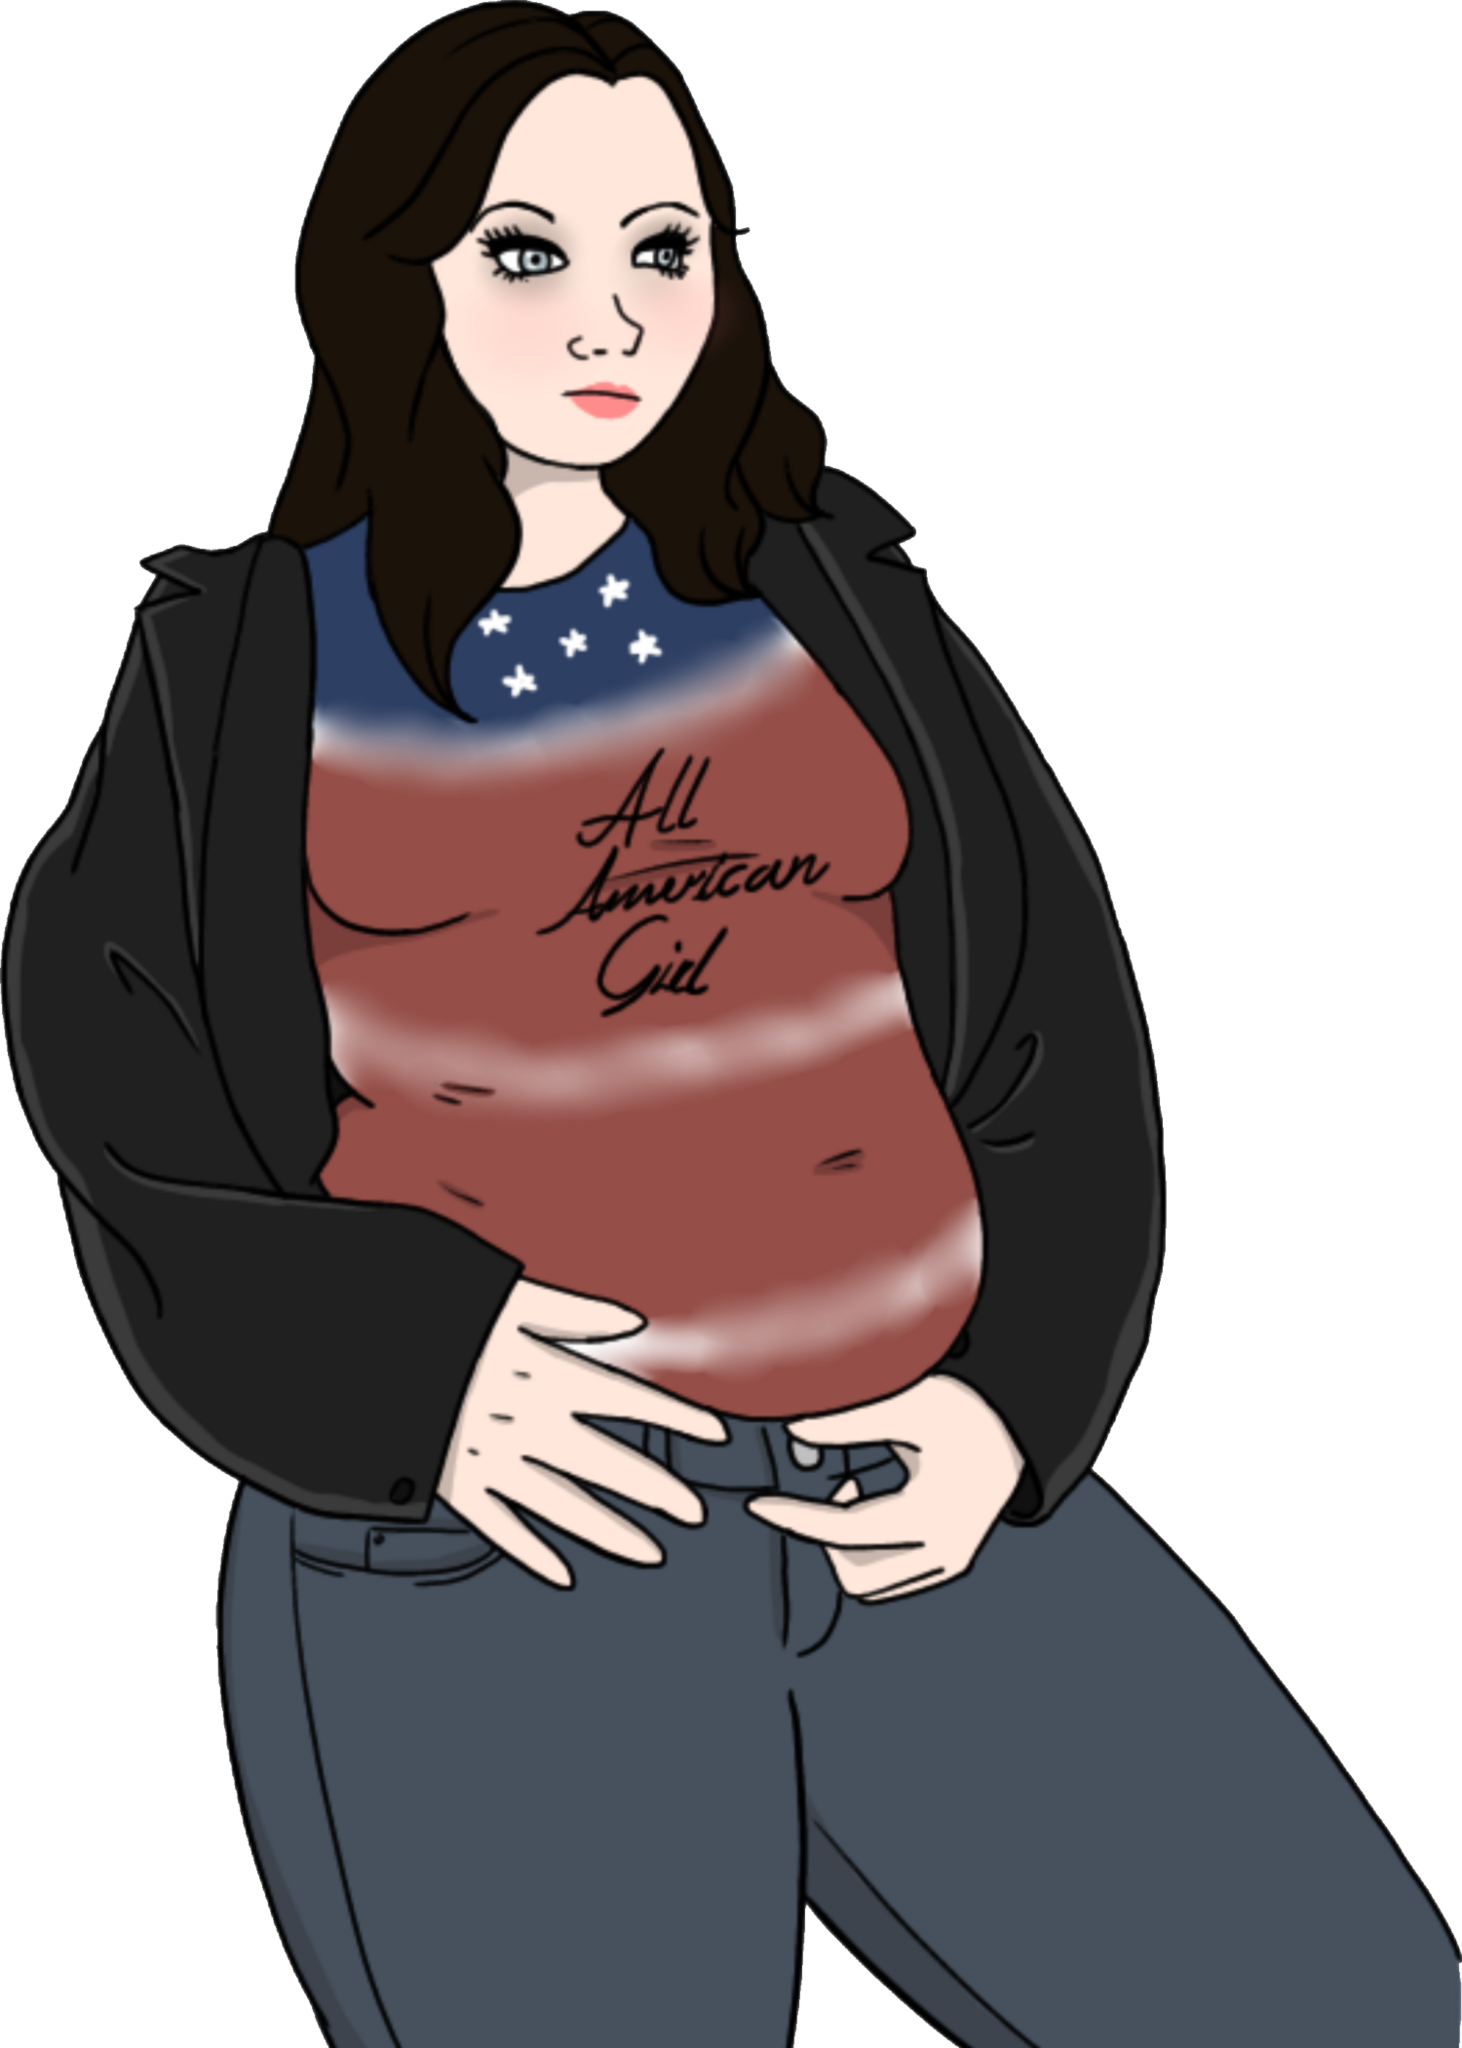
Label: 5_Daddys_Girl